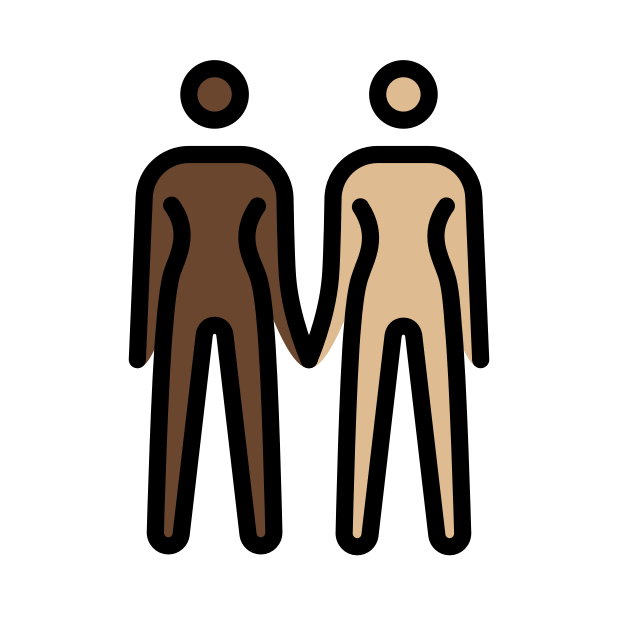
women holding hands: dark skin tone, medium-light skin tone